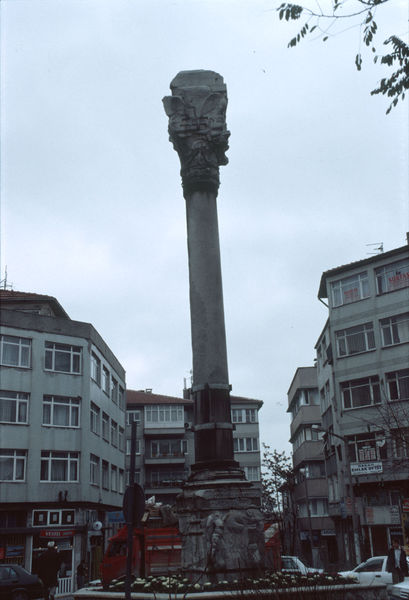
Titel: Markianssäule
Standort: Istanbul (EU - Türkei)
Schlagwörter: blau, himmel, stadt, äste, blumen, fenster, marmor, säule, gebäude, haus, architektur, sockel, stein, häuser, figur, engel, skulptur, hellblau, relief, geschäft, passanten, monochrom, geschäfte, platz, figuren, bildhauerei, pfosten, foto, fotografie, photographie, ruine, beton, zweig, denkmal, kreuzung, kapitell, photo, untersicht, obelisk, beet, blumenbeet, basis, schaft, einfassung, autos, kapitel, monument, säile, häuserzeile, stele, plaatz, säule platz häuser brunnen, roter lkw